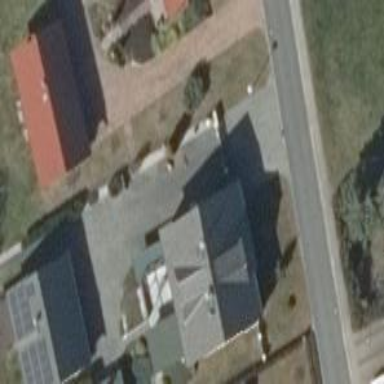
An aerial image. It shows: House with gabled roof oriented along the length of the building.